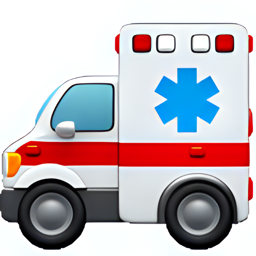
Name: ambulance
Emoji: 🚑
Group: Travel & Places
Sub-group: transport-ground